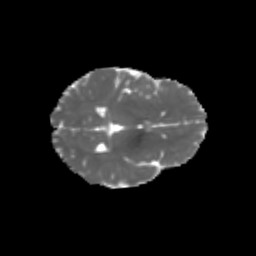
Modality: MD
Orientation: axial
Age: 7
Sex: female
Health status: healthy